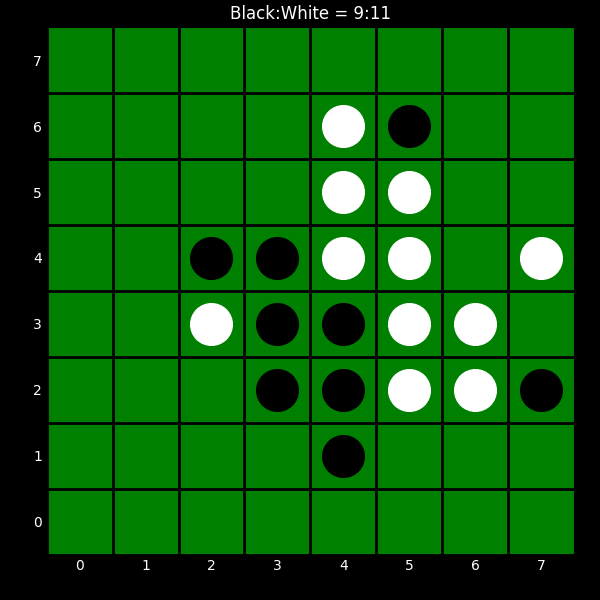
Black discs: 9
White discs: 11